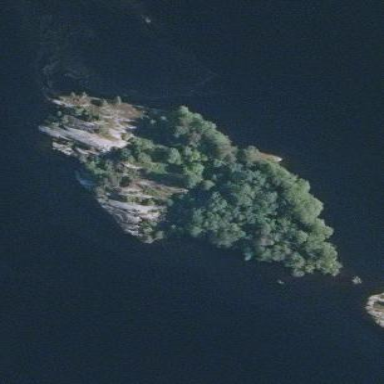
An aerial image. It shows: Islet.